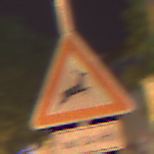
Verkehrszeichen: WildwechselLinks
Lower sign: LaengeEinerStrecke6
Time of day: Night
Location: Outdoor (Urban)
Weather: Clear
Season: NotSpecified
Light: Artificial